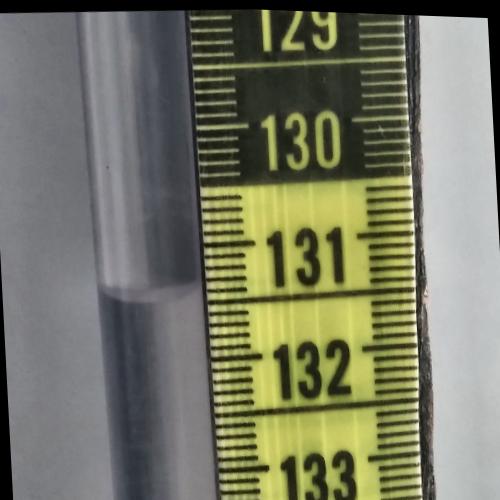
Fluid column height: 131.4 cm